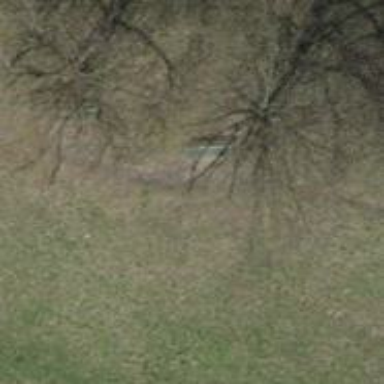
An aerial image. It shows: Bench for seating.